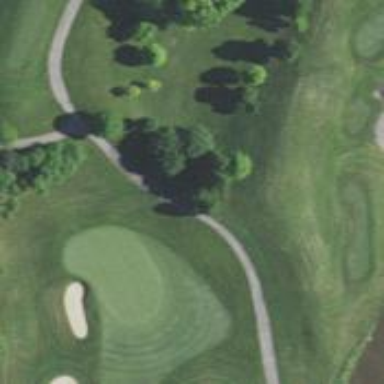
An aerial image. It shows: Golf cartpath that is also road path.